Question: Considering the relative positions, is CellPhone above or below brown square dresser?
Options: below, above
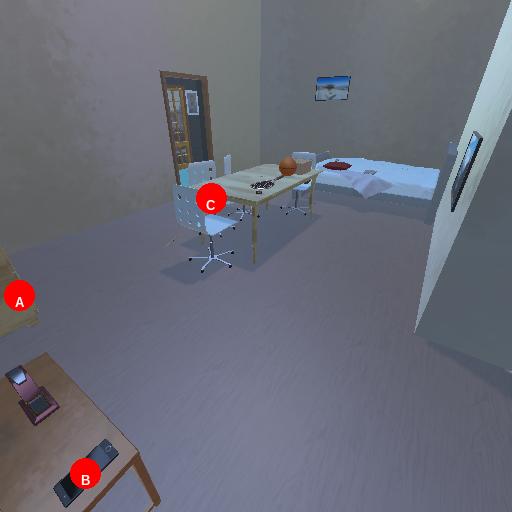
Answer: below